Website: crate-barrel
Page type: account-selection
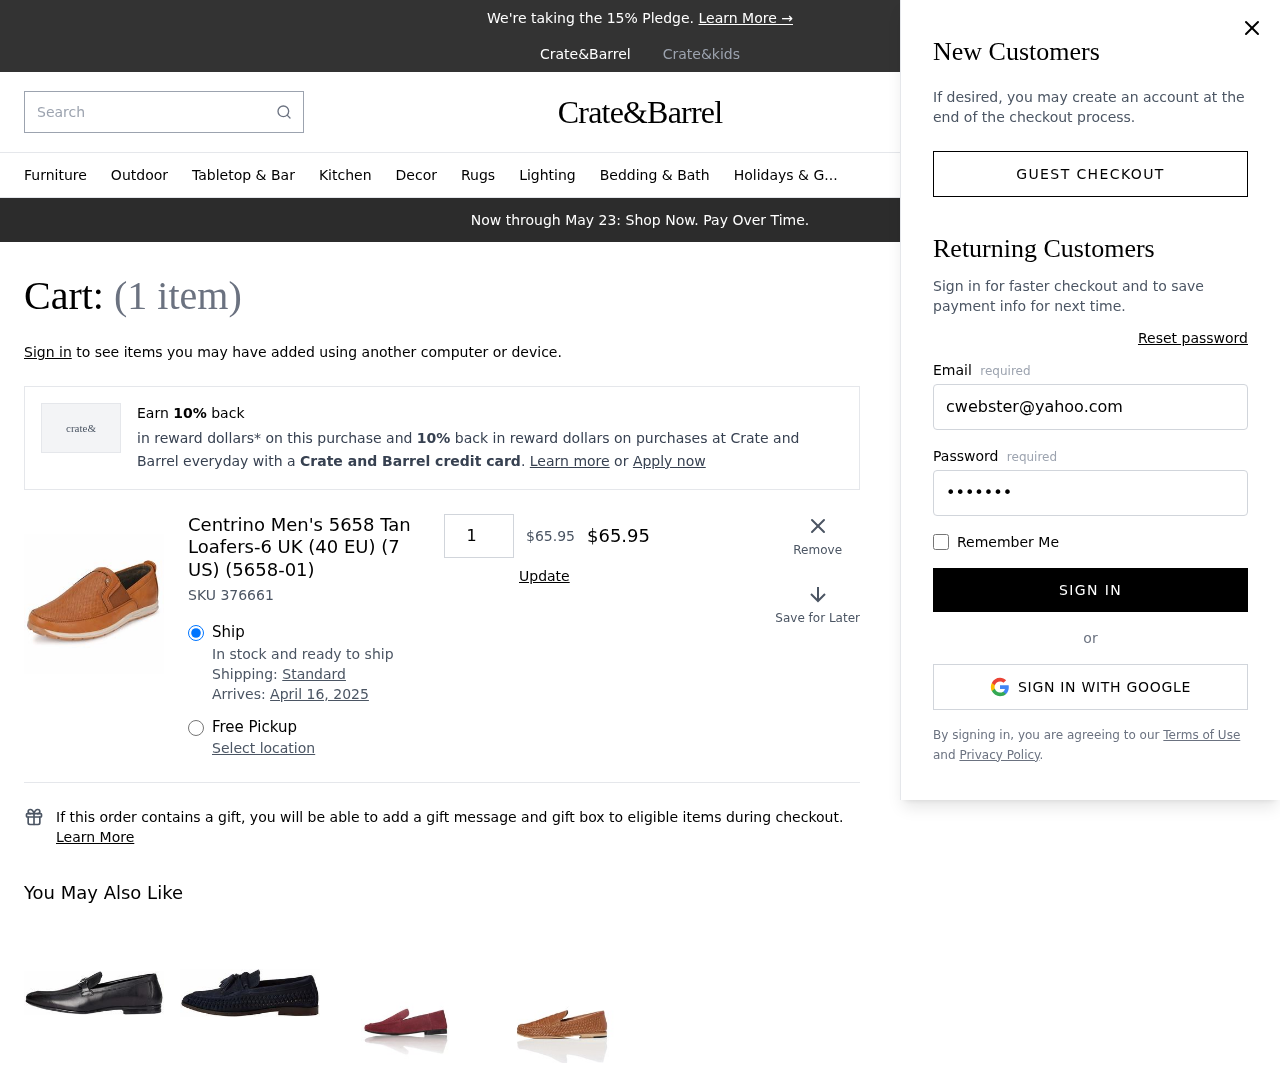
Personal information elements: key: PII_EMAIL
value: cwebster@yahoo.com
Product elements: key: PRODUCT1_NAME
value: Centrino Men's 5658 Tan Loafers-6 UK (40 EU) (7 US) (5658-01)
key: PRODUCT1_PRICE
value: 65.95
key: PRODUCT1_QUANTITY
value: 1
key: PRODUCT1_SKU
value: SKU 376661
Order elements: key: ORDER_NUM_ITEMS
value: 1
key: ORDER_DELIVERY_DATE
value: April 16, 2025
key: ORDER_SUBTOTAL
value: $65.95
Search elements: key: HEADER_SEARCH
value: Search